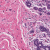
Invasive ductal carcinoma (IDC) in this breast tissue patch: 0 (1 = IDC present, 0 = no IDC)